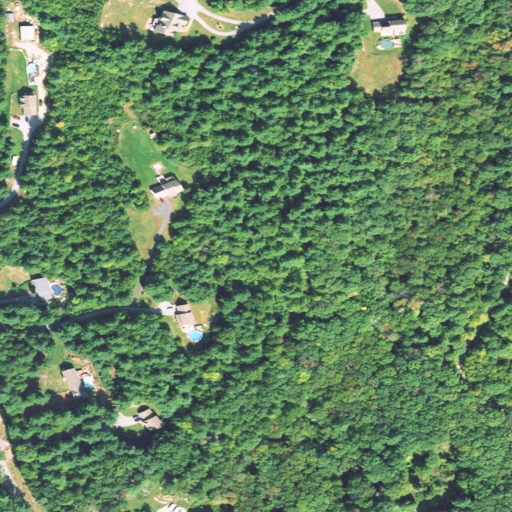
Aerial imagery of mountain in Connecticut named Bear Hill containing mixed forest, deciduous forest, woody wetlands, open development, evergreen forest, and low intensity development